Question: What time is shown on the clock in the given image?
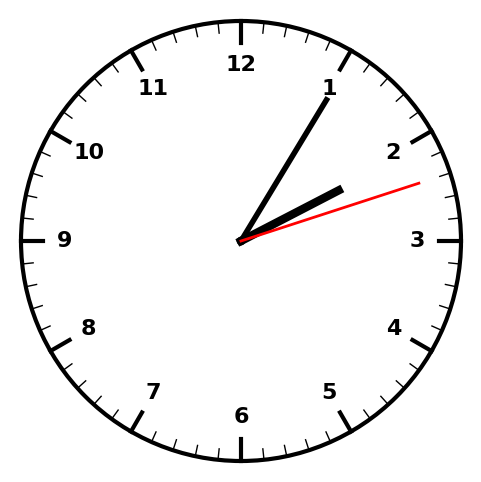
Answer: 02:05:12